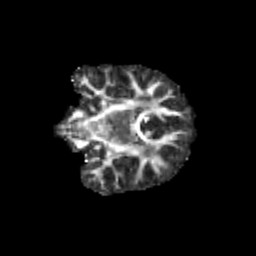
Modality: FA
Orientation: coronal
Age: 10
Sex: female
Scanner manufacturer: siemens
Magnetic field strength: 3 T
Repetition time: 3.8 s
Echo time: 0.07 s